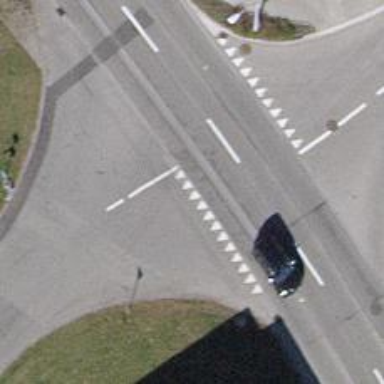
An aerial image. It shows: Road with "give way" sign.